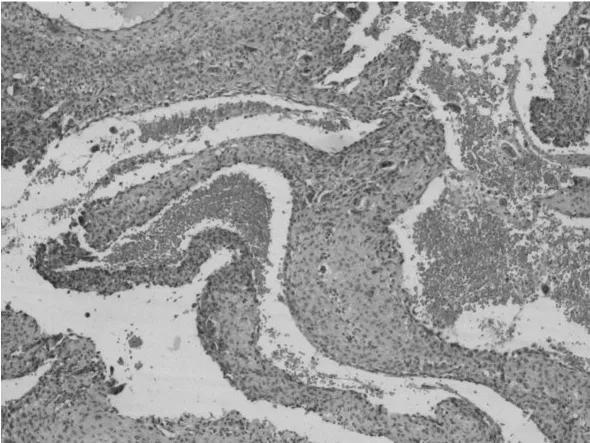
Hemorrhagic areas within a cystic space (hematoxylin and eosin staining; magnification, x400).
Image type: pathology (h&e)